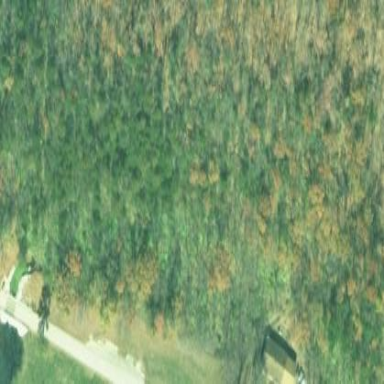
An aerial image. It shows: Evergreen needle-leaved woodland.